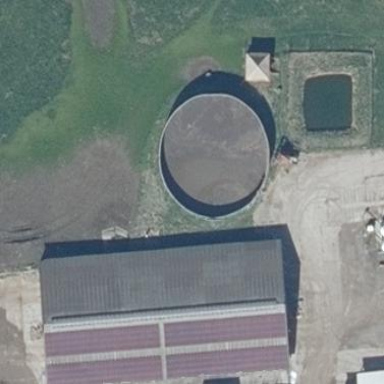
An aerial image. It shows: Farm auxiliary building.